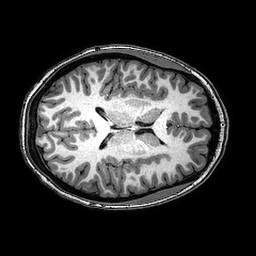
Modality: T1w
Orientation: axial
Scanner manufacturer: philips
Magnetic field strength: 3 T
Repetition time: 0.008142 s
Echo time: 0.00373 s